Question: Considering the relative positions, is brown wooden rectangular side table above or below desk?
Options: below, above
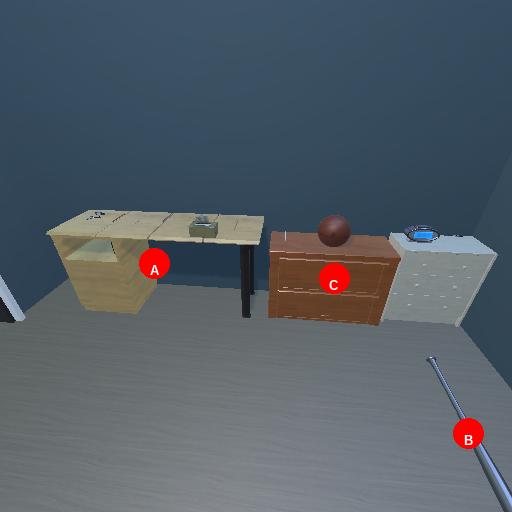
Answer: below